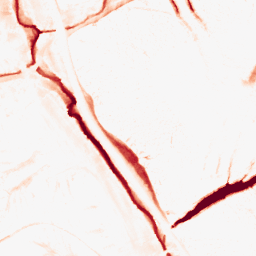
Category: morphological
Decomposition family: tophat
Decomposition parameters: size: 10
mode: black
Upsampling method: cubic_catmull_rom
Upsampling parameters: scale: 2
Upsampling scale: 2